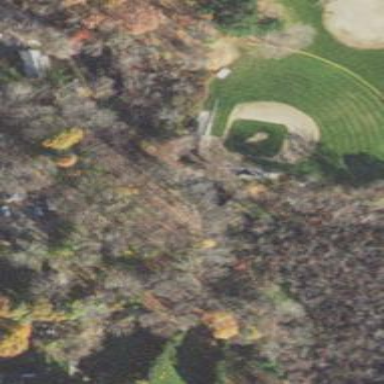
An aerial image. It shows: Baseball pitch for leisure land activities.